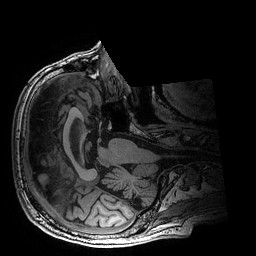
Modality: T1w
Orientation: axial
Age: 76
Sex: male
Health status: healthy
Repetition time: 2.53 s
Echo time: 0.0034 s